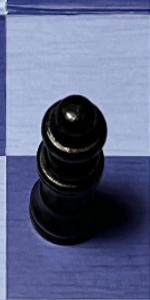
Label: Queen_Black